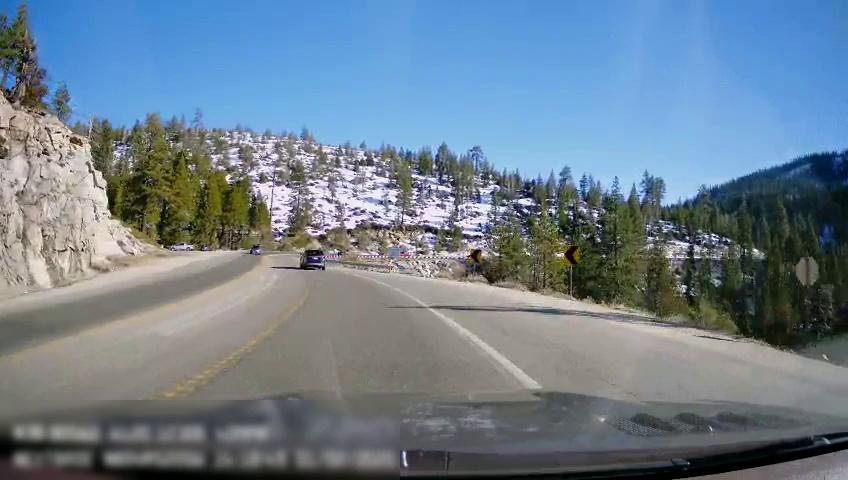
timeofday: Day
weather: Sunny
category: Drivable Space
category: Vehicles | SUV
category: Vehicles | SUV
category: Vehicles | Truck
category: Lanes | Current Lane
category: Lanes | Alternate Lane
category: Lanes | Current Lane
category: Traffic | Signs
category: Traffic | Signs